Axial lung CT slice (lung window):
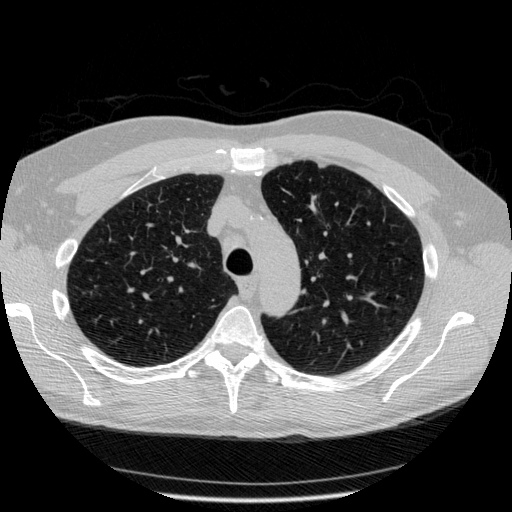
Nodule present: no